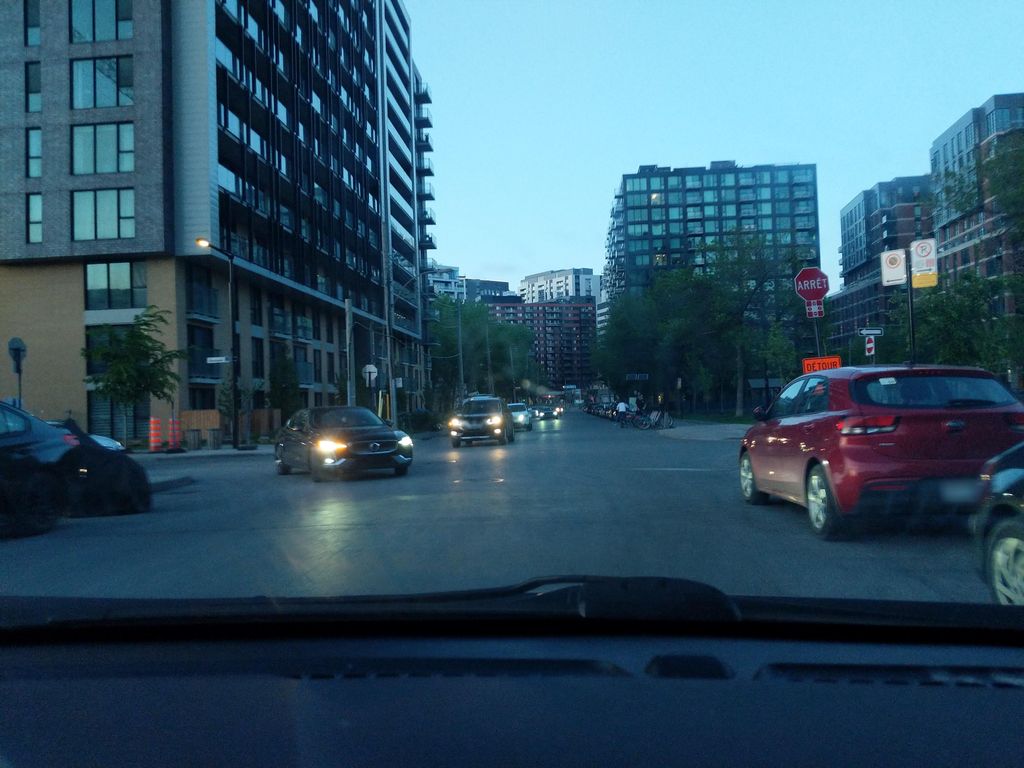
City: montreal